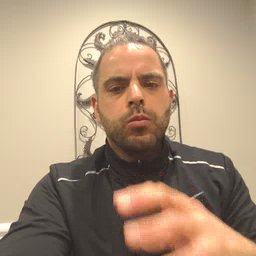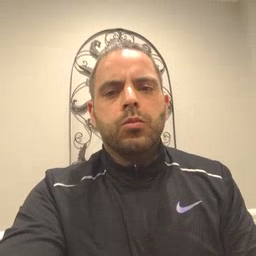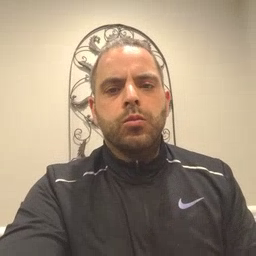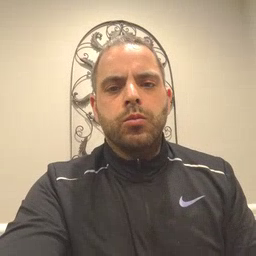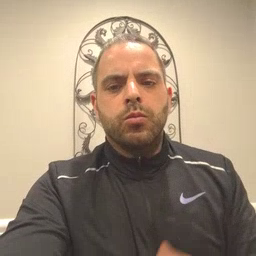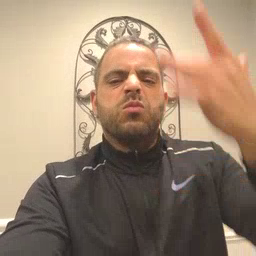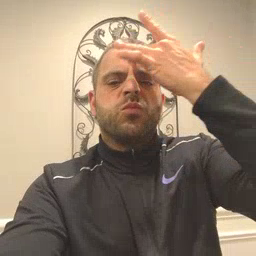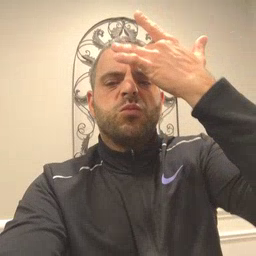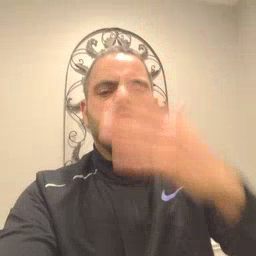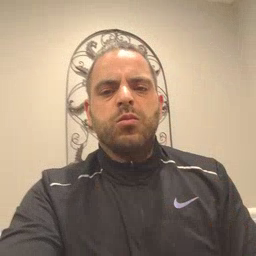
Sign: sick